Aerial crown-view tile of a tropical tree (Barro Colorado Island, Panama), acquired 20250818:
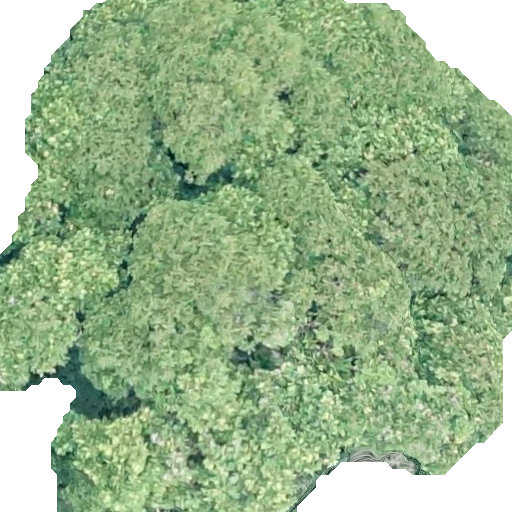
Species: Dipteryx oleifera
GBIF accepted scientific name: Dipteryx oleifera
Crown area: 350.191 m²